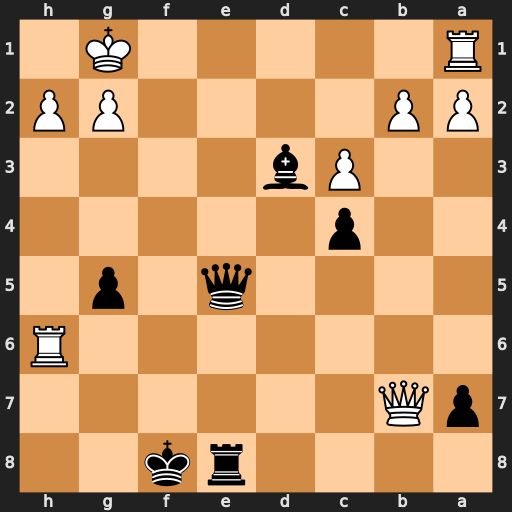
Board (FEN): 4rk2/pQ6/7R/4q1p1/2p5/2Pb4/PP4PP/R5K1
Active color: b
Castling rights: -
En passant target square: -
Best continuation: Qe3+ Kh1 Qe1+ Rxe1 Rxe1#